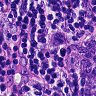
Metastatic tissue present: no